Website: macys
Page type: billing-address
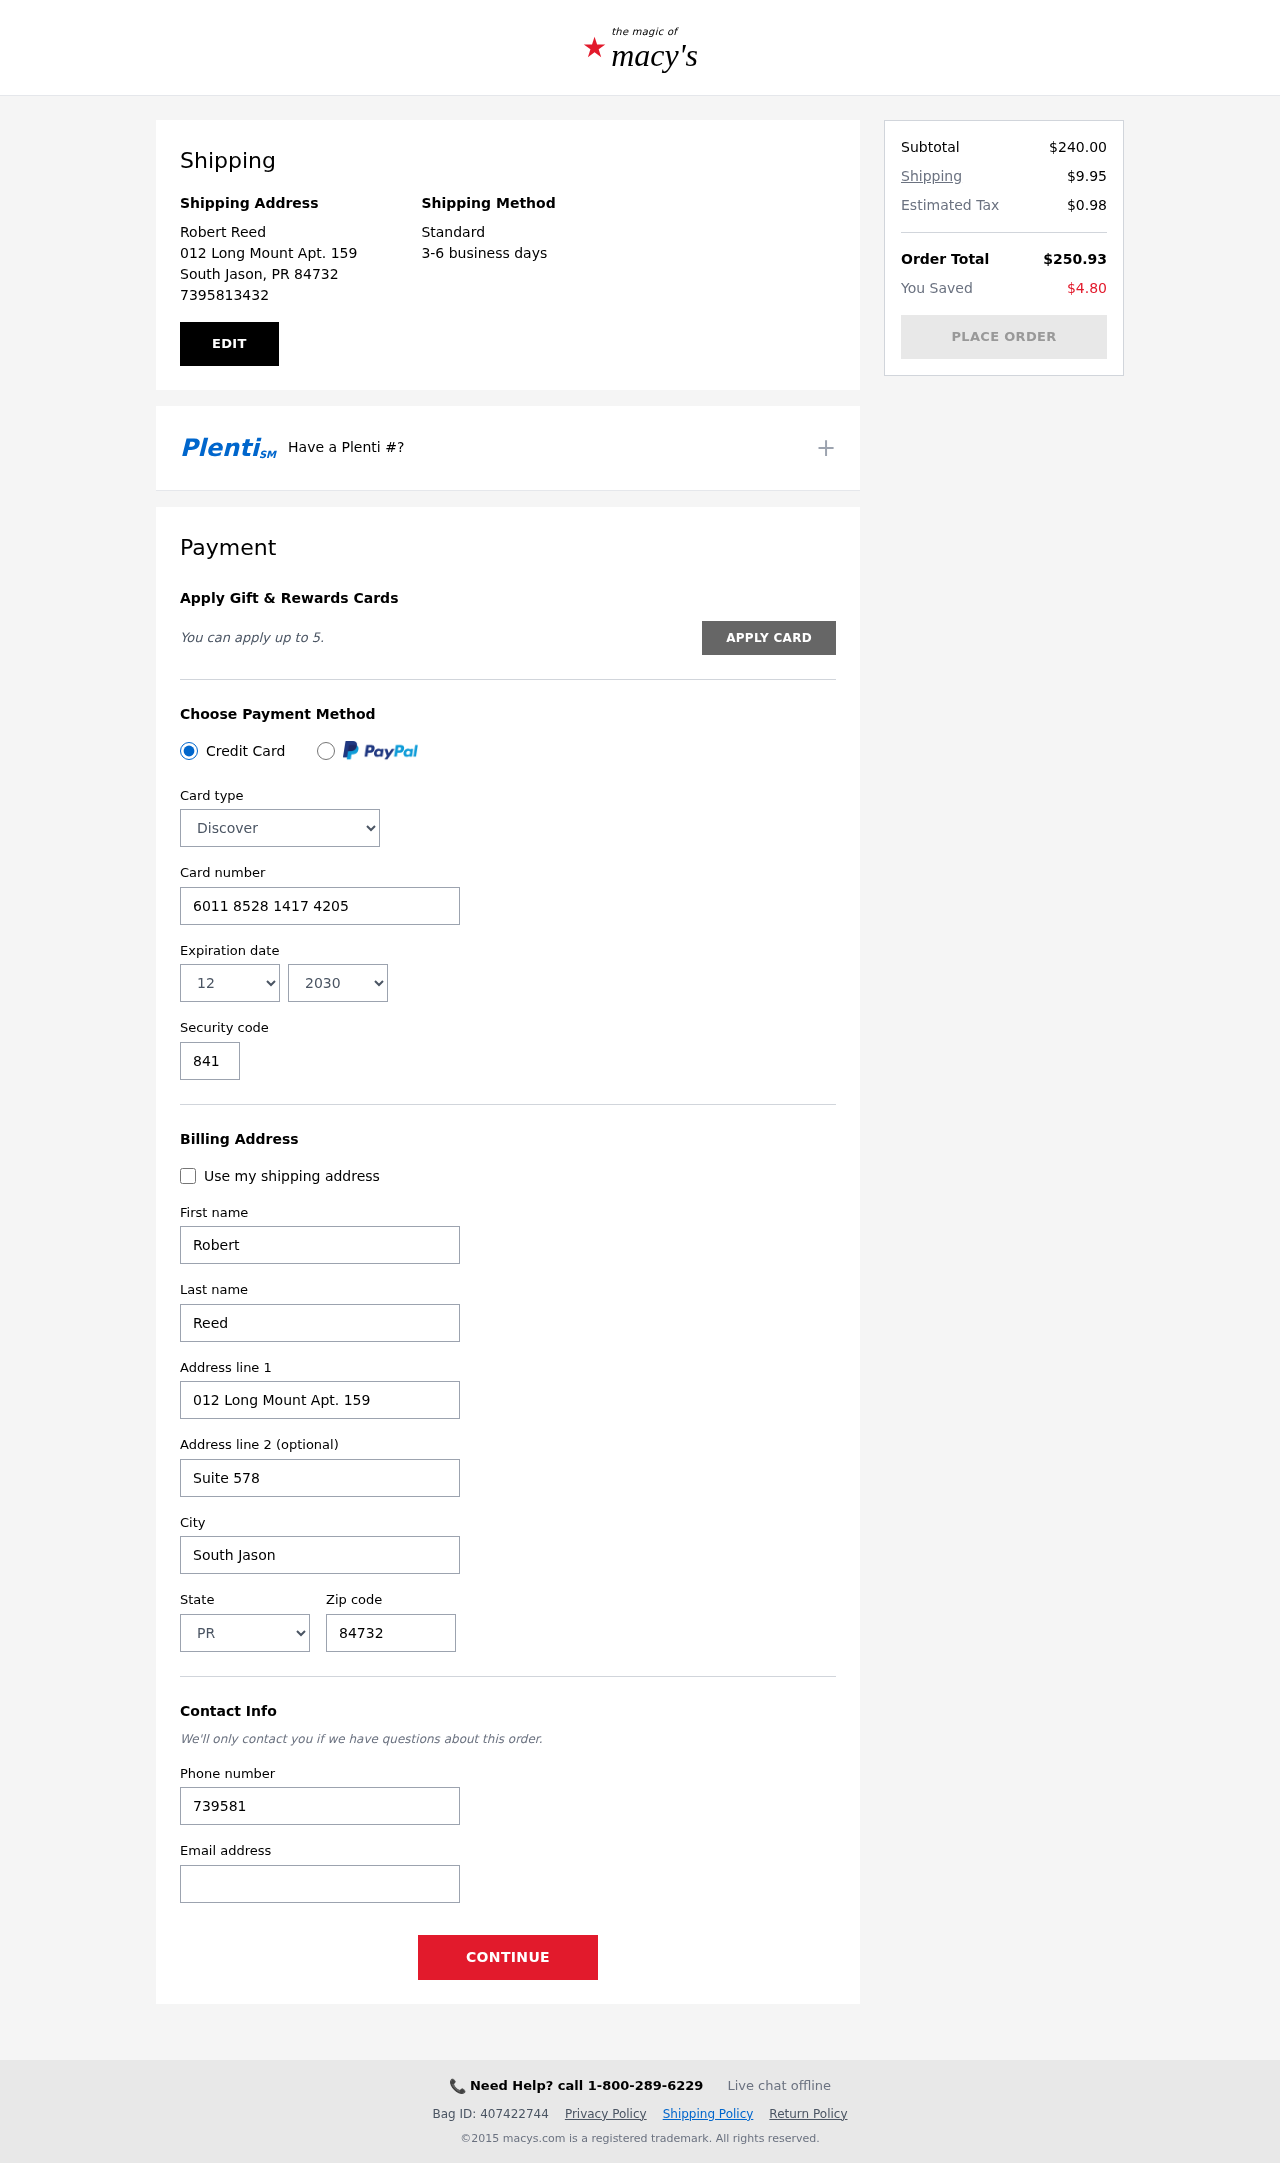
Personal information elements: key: PII_CARD_CVV
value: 841
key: PII_CARD_EXPIRY_MONTH
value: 12
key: PII_CARD_EXPIRY_YEAR
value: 30
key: PII_CARD_NUMBER
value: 6011 8528 1417 4205
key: PII_CARD_TYPE
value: Discover
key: PII_CITY
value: South Jason
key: PII_CITY_STATE_ZIP
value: South Jason, PR 84732
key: PII_EMAIL
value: robert.reed@gmail.com
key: PII_FIRSTNAME
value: Robert
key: PII_FULLNAME
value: Robert Reed
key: PII_LASTNAME
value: Reed
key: PII_PHONE
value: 7395813432
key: PII_POSTCODE
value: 84732
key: PII_STATE
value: PR
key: PII_STREET
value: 012 Long Mount Apt. 159
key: PII_STREET2
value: Suite 578
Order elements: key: ORDER_SUBTOTAL
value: $240.00
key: ORDER_SHIPPING_COST
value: $9.95
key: ORDER_TAX
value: $0.98
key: ORDER_TOTAL
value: $250.93
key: ORDER_SAVINGS
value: $4.80